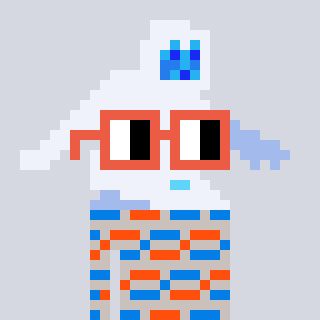
a pixel art character with square orange glasses, a yeti-shaped head and a foggrey-colored body on a cool background